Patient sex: F
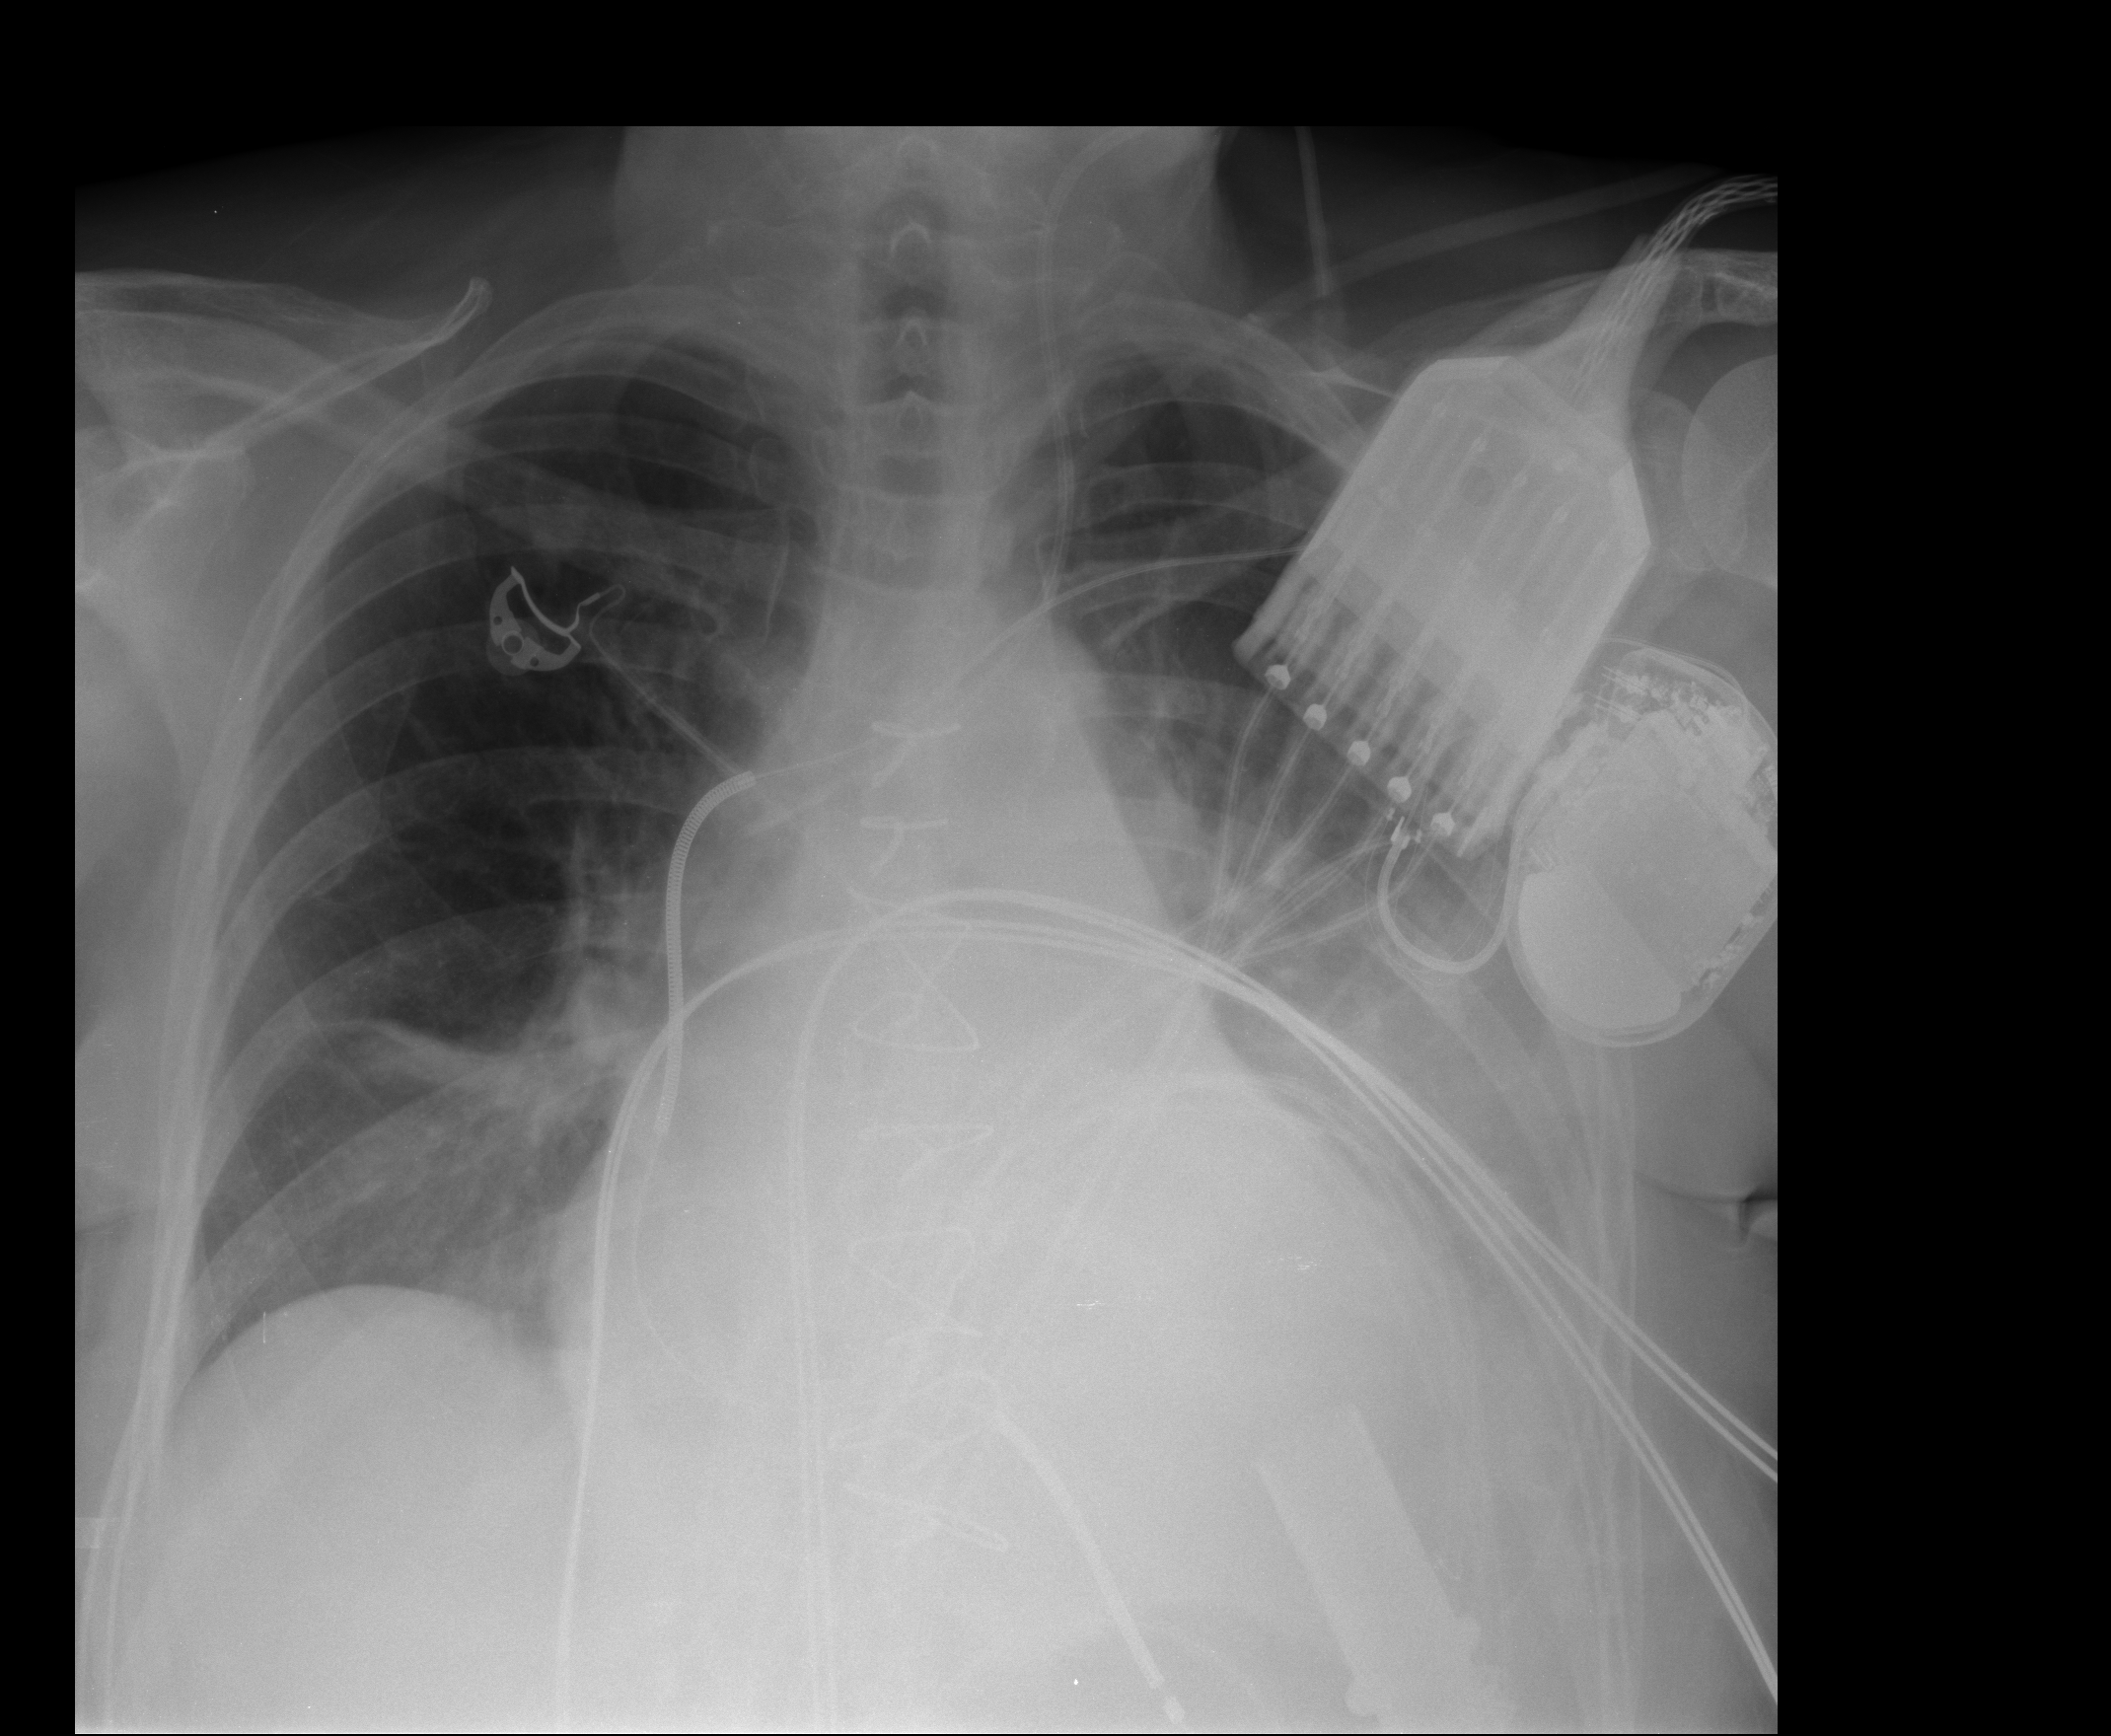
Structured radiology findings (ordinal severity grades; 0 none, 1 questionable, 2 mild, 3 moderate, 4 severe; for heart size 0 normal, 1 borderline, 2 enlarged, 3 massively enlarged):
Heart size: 2
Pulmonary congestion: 2
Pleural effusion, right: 0
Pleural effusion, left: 2
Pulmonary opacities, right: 0
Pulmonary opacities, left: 1
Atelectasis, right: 2
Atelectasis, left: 2